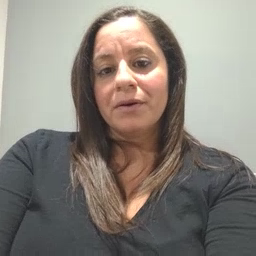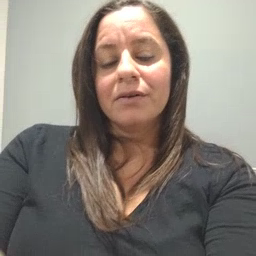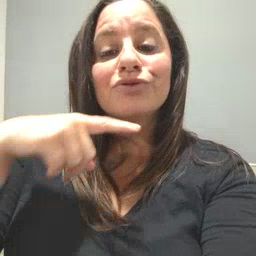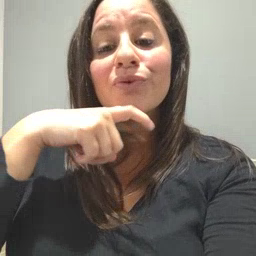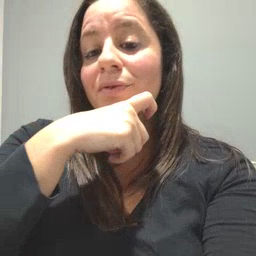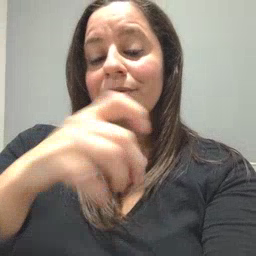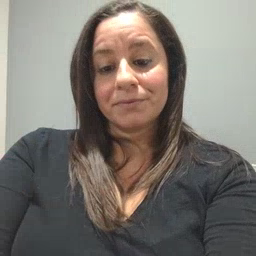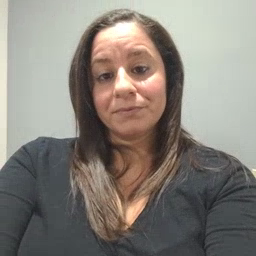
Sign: cereal